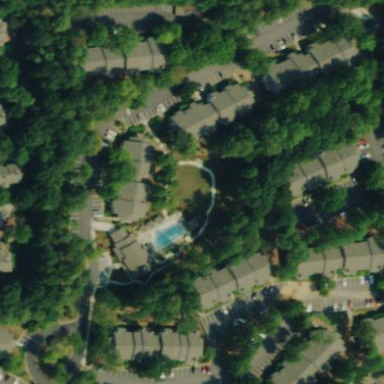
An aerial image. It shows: Residential area with apartments.